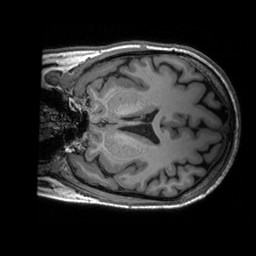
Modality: T1w
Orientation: coronal
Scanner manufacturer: siemens
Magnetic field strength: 3 T
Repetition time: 2.53 s
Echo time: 0.00288 s